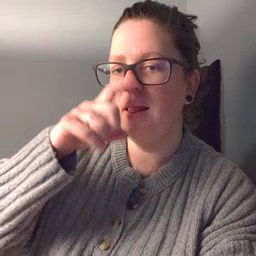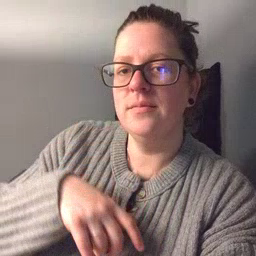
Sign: doll